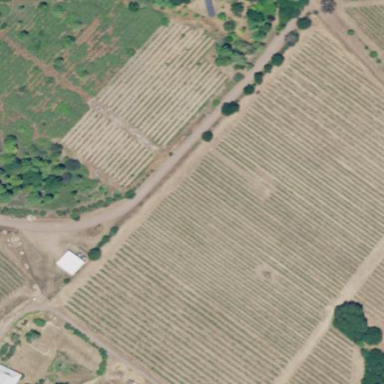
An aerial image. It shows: Vineyard growing grapes.